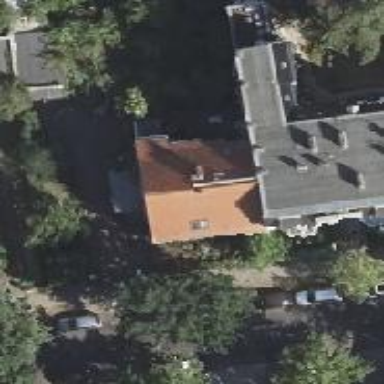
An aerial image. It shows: Building with apartments featuring unique double saltbox roof shape.